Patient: sex F, age 61
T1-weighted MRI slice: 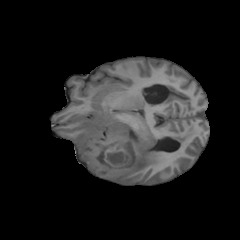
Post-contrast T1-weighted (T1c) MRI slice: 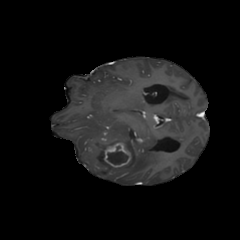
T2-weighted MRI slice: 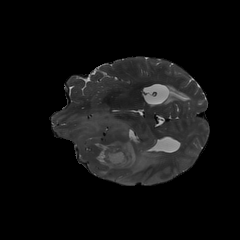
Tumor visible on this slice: yes
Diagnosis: Glioblastoma, IDH-wildtype
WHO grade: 4